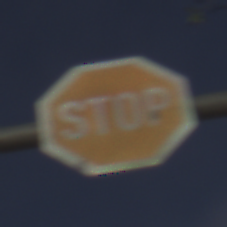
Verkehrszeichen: Stop
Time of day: SunriseSunset
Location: Outdoor (Nature)
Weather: PartlyCloudy
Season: NotSpecified
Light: Natural